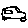
Label: car